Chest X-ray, PA view. Patient: 54 years old, sex M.
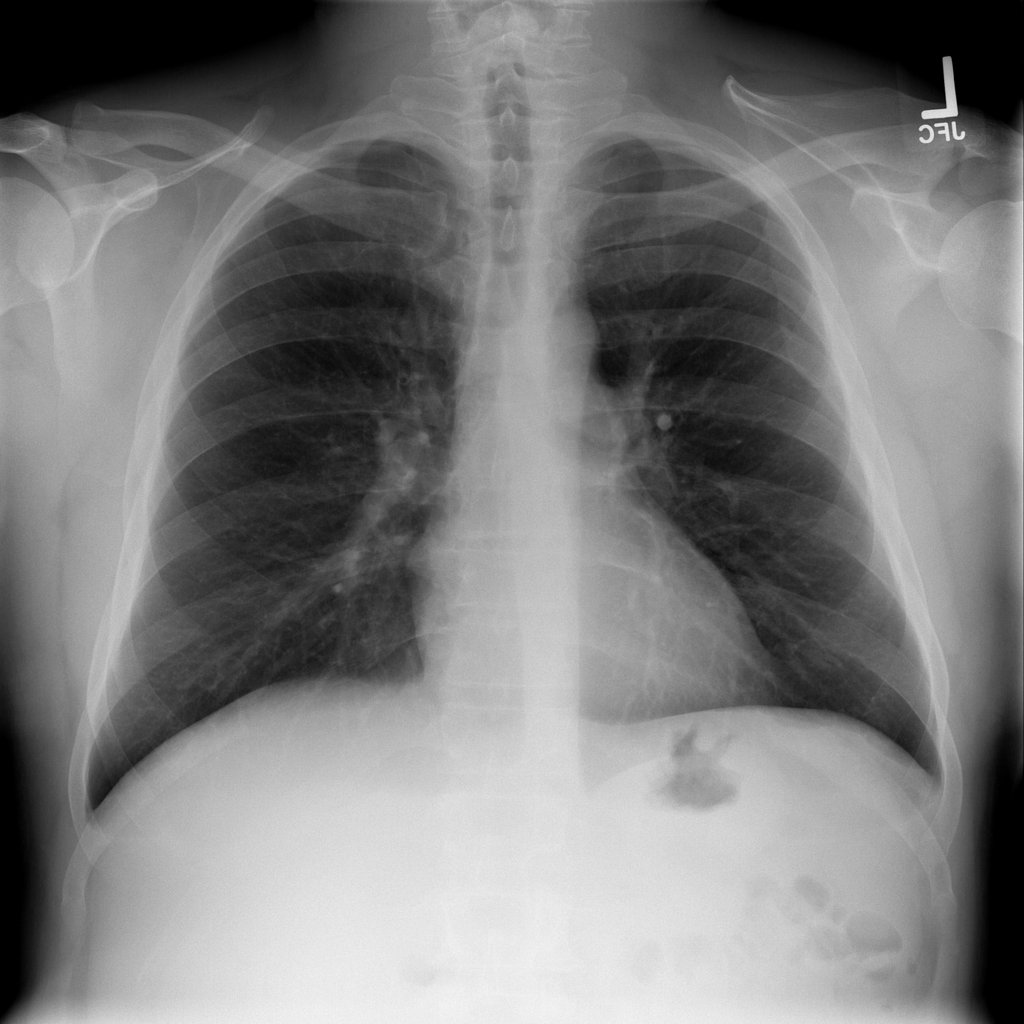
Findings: No Finding